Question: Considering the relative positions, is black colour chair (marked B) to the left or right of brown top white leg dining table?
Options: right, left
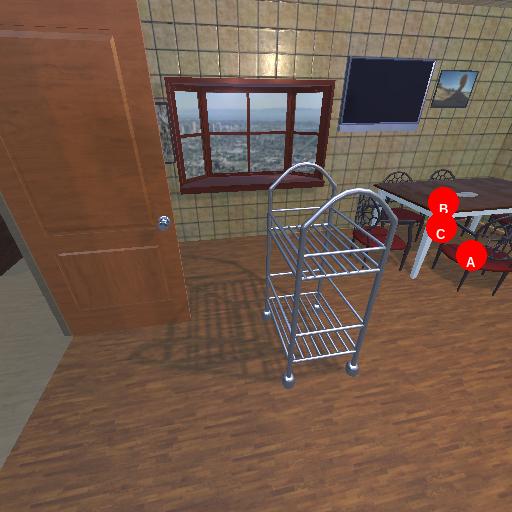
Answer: right